Question: I have a line from A to B and a circle positioned at C with the radius R.

What is a good algorithm to use to check whether the line intersects the circle? And at what coordinate along the circles edge it occurred?
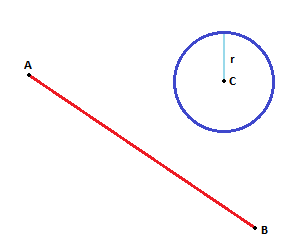
Answer: Taking
1. E is the starting point of the ray,
2. L is the end point of the ray,
3. C is the center of sphere you're testing against
4. r is the radius of that sphere
Compute:
= L - E ( Direction vector of ray, from start to end )
= E - C ( Vector from center sphere to ray start )
Then the intersection is found by..
Plugging:
This is a parametric equation:
P = E + td
P = E + td
into
(h,k) = center of circle.
> Note: We've simplified the problem to 2D here, the solution we get applies also in 3D
1. Expand x2 - 2xh + h2 + y2 - 2yk + k2 - r2 = 0
2. Plug x = ex + tdx y = ey + tdy ( ex + tdx )2 - 2( ex + tdx )h + h2 + ( ey + tdy )2 - 2( ey + tdy )k + k2 - r2 = 0
3. Explode ex2 + 2extdx + t2dx2 - 2exh - 2tdxh + h2 + ey2 + 2eytdy + t2dy2 - 2eyk - 2tdyk + k2 - r2 = 0
4. Group t2( dx2 + dy2 ) + 2t( exdx + eydy - dxh - dyk ) + ex2 + ey2 - 2exh - 2eyk + h2 + k2 - r2 = 0
5. Finally, t2( d * d ) + 2t( e * d - d * c ) + e * e - 2( e * c ) + c * c - r2 = 0 Where d is the vector d and * is the dot product.
6. And then, t2( d * d ) + 2t( d * ( e - c ) ) + ( e - c ) * ( e - c ) - r2 = 0
7. Letting f = e - c t2( d * d ) + 2t( d * f ) + f * f - r2 = 0
So we get:
t * ( * ) + 2t*( * ) + ( * - r ) = 0
So solving the quadratic equation:
'''
float a = d.Dot( d ) ;
float b = 2*f.Dot( d ) ;
float c = f.Dot( f ) - r*r ;
float discriminant = b*b-4*a*c;
if( discriminant < 0 )
{
// no intersection
}
else
{
// ray didn't totally miss sphere,
// so there is a solution to
// the equation.
discriminant = sqrt( discriminant );
// either solution may be on or off the ray so need to test both
// t1 is always the smaller value, because BOTH discriminant and
// a are nonnegative.
float t1 = (-b - discriminant)/(2*a);
float t2 = (-b + discriminant)/(2*a);
// 3x HIT cases:
// -o-> --|--> | | --|->
// Impale(t1 hit,t2 hit), Poke(t1 hit,t2>1), ExitWound(t1<0, t2 hit),
// 3x MISS cases:
// -> o o -> | -> |
// FallShort (t1>1,t2>1), Past (t1<0,t2<0), CompletelyInside(t1<0, t2>1)
if( t1 >= 0 && t1 <= 1 )
{
// t1 is the intersection, and it's closer than t2
// (since t1 uses -b - discriminant)
// Impale, Poke
return true ;
}
// here t1 didn't intersect so we are either started
// inside the sphere or completely past it
if( t2 >= 0 && t2 <= 1 )
{
// ExitWound
return true ;
}
// no intn: FallShort, Past, CompletelyInside
return false ;
}
'''